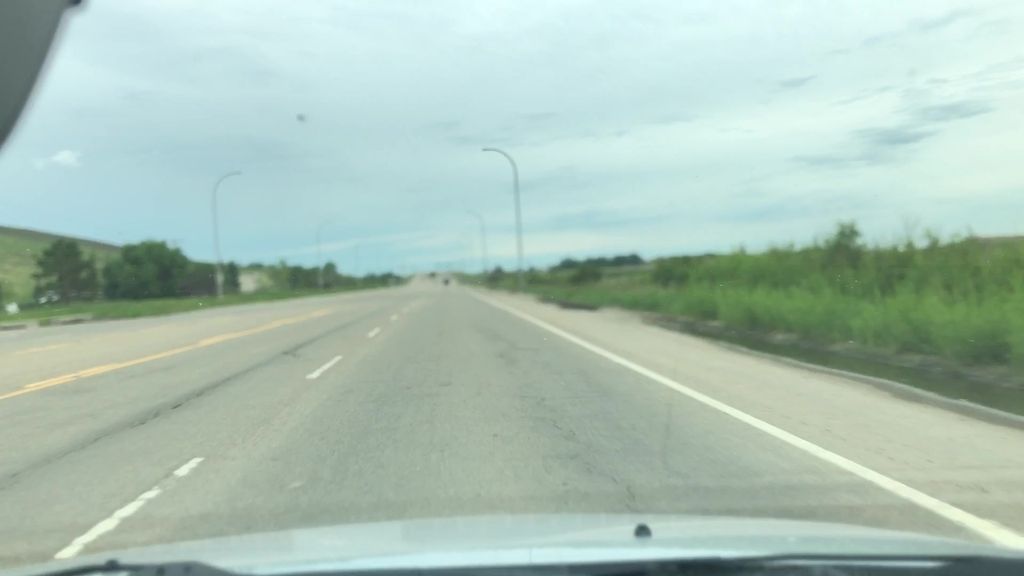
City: edmonton